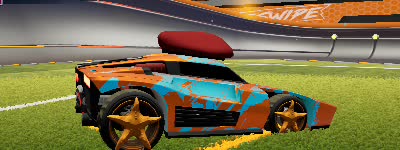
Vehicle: breakout